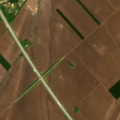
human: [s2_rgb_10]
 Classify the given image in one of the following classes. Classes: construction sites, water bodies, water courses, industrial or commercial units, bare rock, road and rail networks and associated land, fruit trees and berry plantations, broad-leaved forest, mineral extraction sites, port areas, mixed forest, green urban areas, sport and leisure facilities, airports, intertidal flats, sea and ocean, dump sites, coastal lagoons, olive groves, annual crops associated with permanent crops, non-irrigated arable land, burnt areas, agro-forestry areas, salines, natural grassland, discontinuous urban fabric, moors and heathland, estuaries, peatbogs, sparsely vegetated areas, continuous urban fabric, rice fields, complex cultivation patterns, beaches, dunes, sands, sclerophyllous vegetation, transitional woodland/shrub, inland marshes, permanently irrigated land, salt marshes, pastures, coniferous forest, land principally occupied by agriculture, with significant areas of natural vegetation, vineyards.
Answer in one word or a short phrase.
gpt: non-irrigated arable land